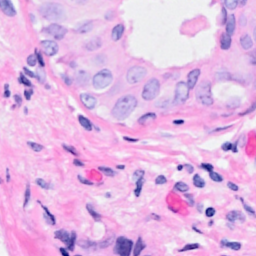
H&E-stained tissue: Breast